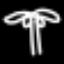
Label: palm tree